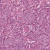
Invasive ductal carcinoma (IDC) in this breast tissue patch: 1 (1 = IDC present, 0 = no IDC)